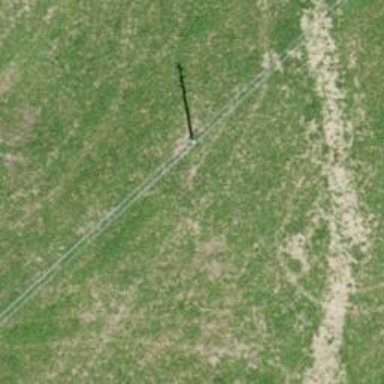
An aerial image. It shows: Minor power line.